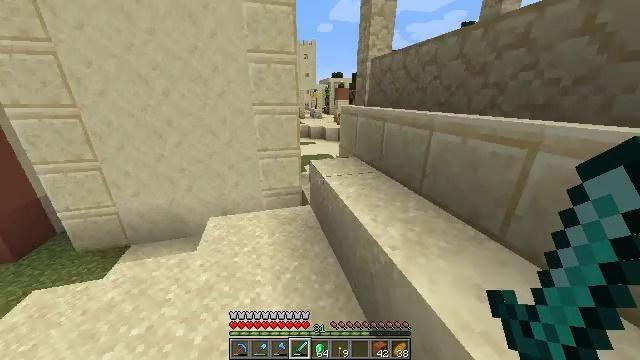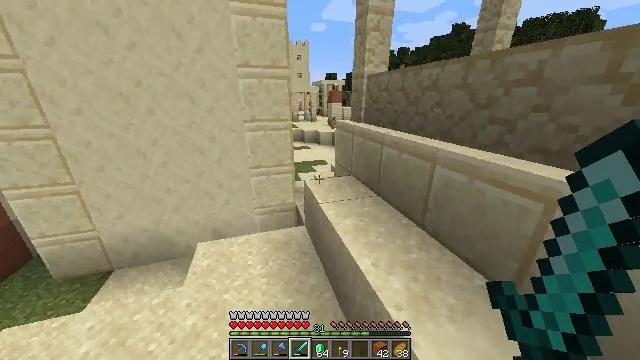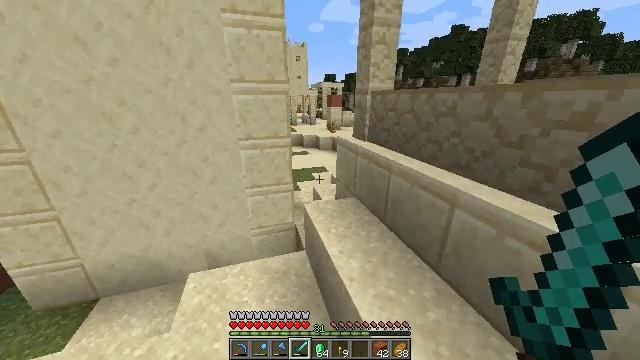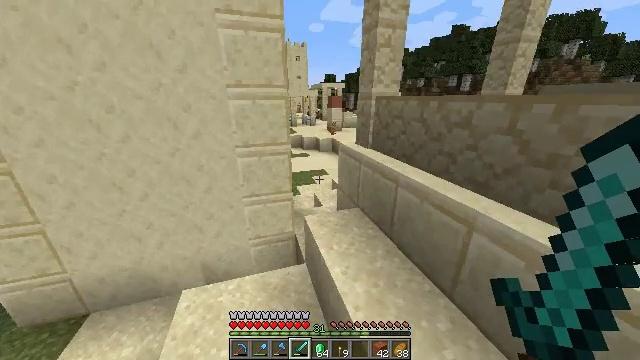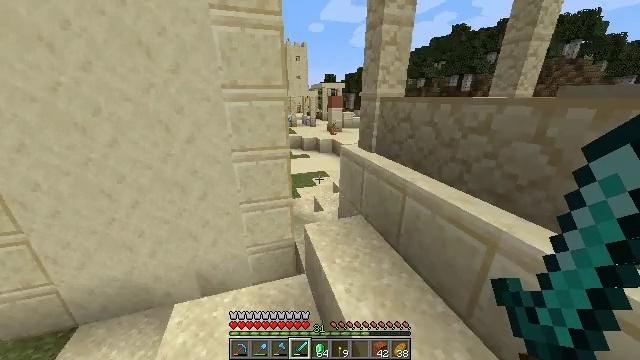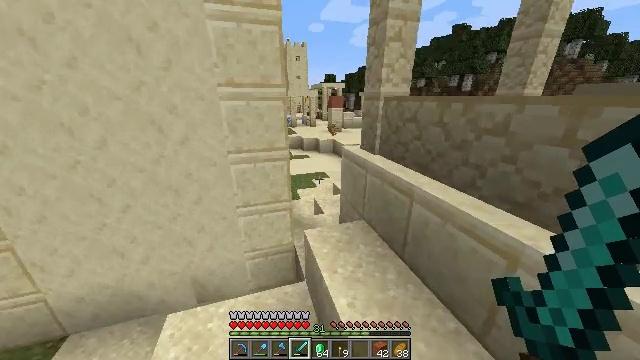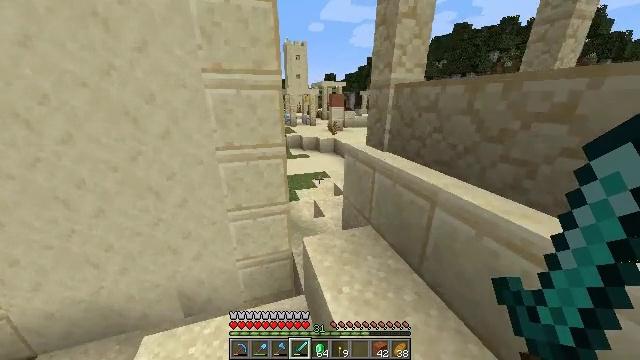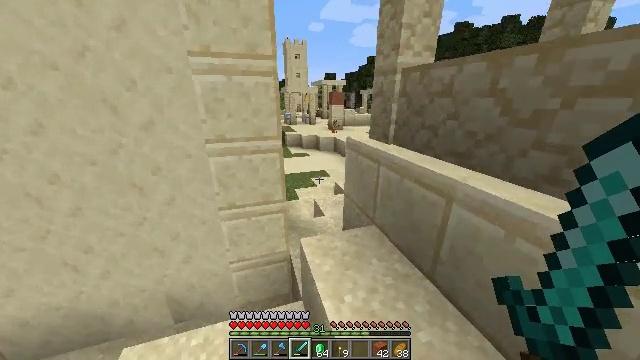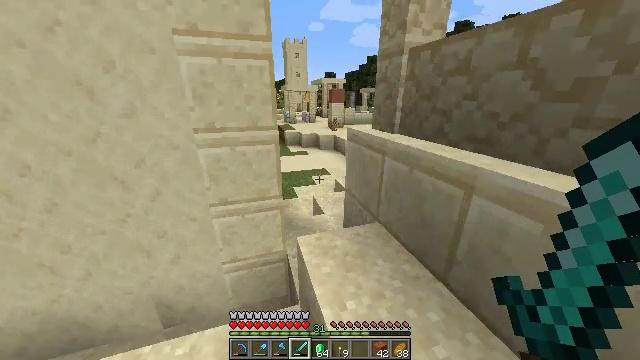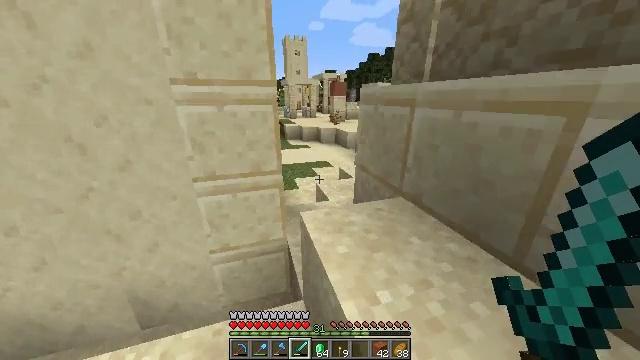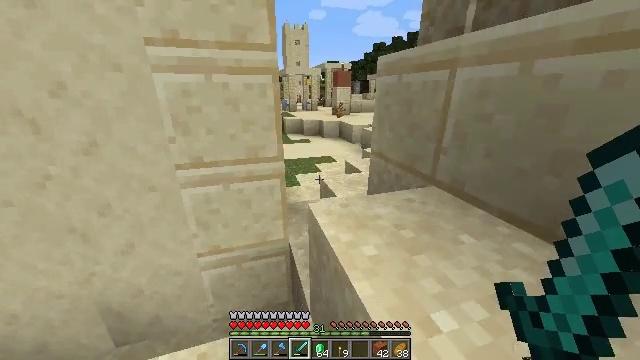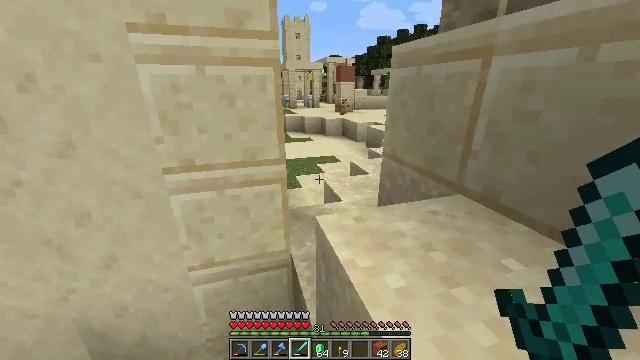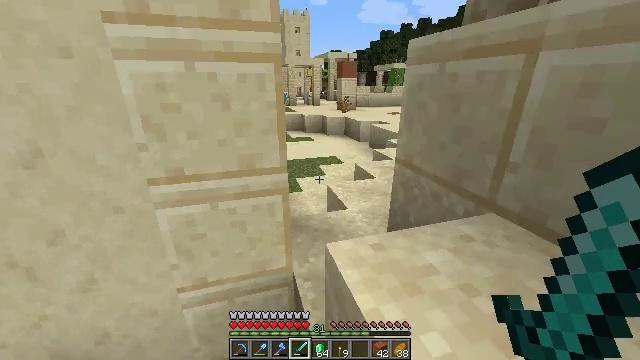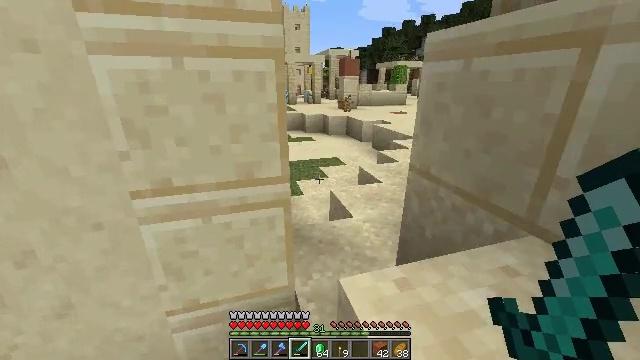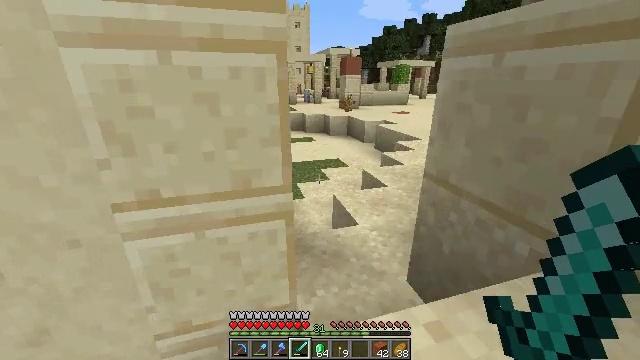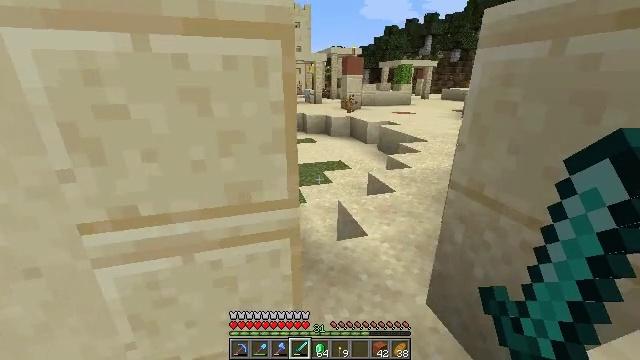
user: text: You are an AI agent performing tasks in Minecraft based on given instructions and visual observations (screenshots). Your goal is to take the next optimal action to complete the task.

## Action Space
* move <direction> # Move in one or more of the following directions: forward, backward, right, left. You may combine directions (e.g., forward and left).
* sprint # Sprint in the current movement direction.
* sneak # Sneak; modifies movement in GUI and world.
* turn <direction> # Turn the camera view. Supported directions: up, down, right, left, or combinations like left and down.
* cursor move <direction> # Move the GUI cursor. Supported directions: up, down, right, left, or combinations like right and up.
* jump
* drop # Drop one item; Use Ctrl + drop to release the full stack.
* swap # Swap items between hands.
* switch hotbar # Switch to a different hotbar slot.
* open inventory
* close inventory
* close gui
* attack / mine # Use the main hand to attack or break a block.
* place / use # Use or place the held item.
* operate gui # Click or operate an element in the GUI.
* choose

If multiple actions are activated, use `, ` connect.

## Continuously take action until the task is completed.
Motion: motion action
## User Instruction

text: Form an ender pearl.
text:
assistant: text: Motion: move forward, sprint, turn right, jump
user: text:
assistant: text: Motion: move forward, sprint, jump
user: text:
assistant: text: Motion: move forward, sprint, jump
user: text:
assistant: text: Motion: move forward, sprint
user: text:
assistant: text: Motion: move forward, sprint
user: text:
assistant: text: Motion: move forward and move right, sprint
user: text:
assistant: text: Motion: move forward and move right, sprint
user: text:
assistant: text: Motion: move forward and move right, sprint
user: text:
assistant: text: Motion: move forward and move right, sprint
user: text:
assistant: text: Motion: move forward and move right, sprint
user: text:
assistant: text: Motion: move forward and move right, sprint
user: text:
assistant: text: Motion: move forward, sprint
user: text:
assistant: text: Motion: move forward, sprint
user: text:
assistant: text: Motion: move forward, sprint
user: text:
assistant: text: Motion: move forward, sprint
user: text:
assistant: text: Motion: move forward, sprint
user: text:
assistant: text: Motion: move forward, sprint
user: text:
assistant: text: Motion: move forward and move right, sprint, jump
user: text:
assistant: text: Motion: move forward and move right, sprint, jump
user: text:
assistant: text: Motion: move forward and move right, sprint, jump
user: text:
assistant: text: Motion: move forward and move right, sprint, jump
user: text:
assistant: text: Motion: move forward and move right, sprint
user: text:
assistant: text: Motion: move forward and move right, sprint
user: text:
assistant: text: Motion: move forward and move right, sprint
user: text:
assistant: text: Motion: move forward and move right, sprint
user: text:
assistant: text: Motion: move forward and move right, sprint
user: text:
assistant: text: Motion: move forward and move right, sprint
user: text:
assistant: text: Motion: move forward and move right, sprint
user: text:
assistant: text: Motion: move forward, sprint
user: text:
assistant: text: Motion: move forward, sprint, turn left